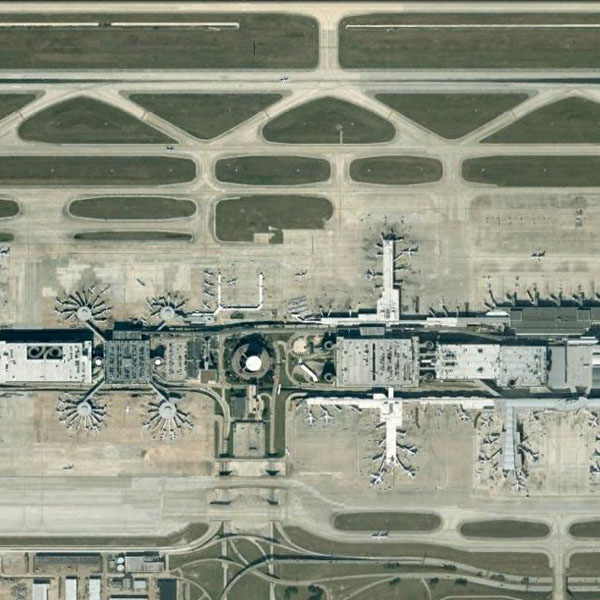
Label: Airport